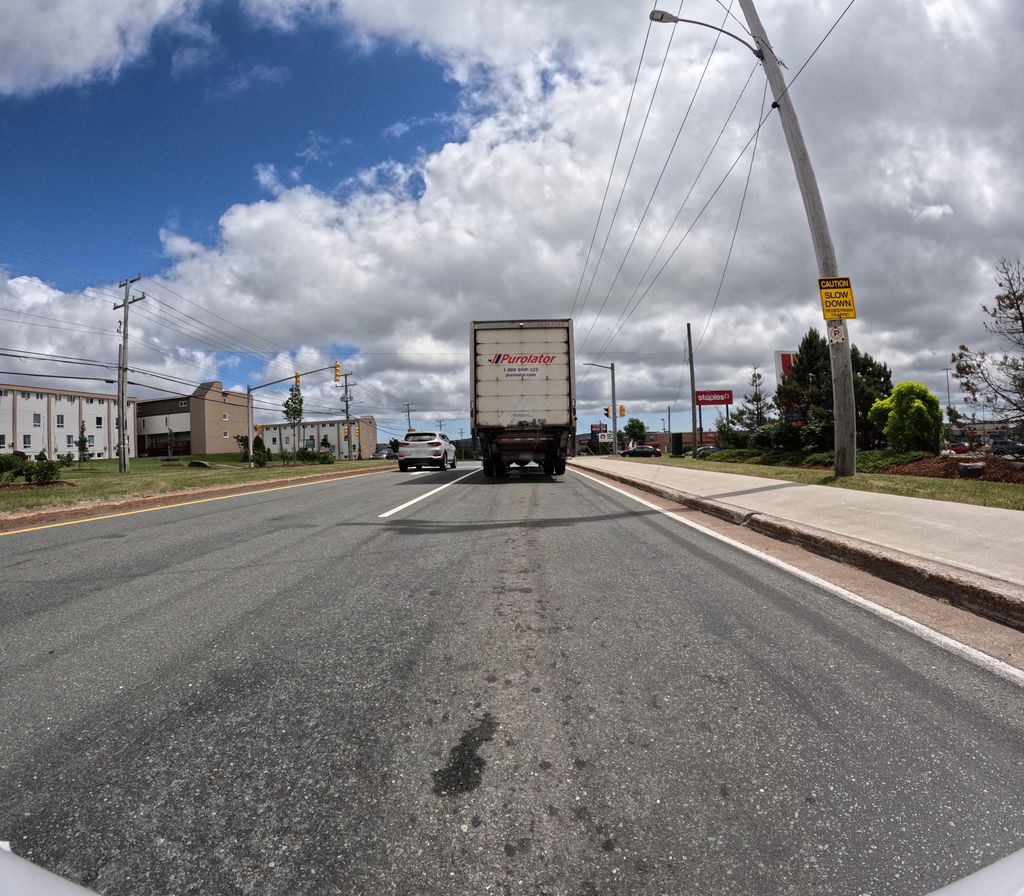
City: st_johns